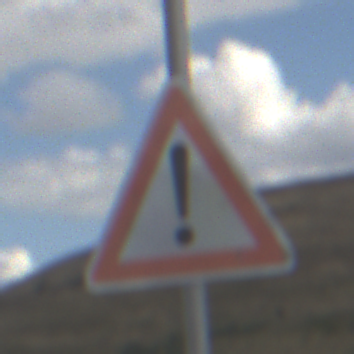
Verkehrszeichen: Gefahrenstelle
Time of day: Midday
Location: Outdoor (Nature)
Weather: PartlyCloudy
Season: NotSpecified
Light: Natural